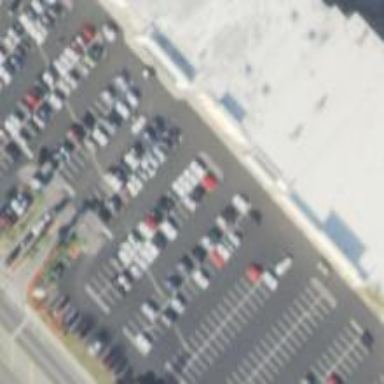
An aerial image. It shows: Parking space.